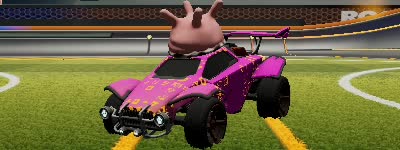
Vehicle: octane